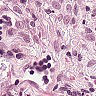
Metastatic tissue present: yes